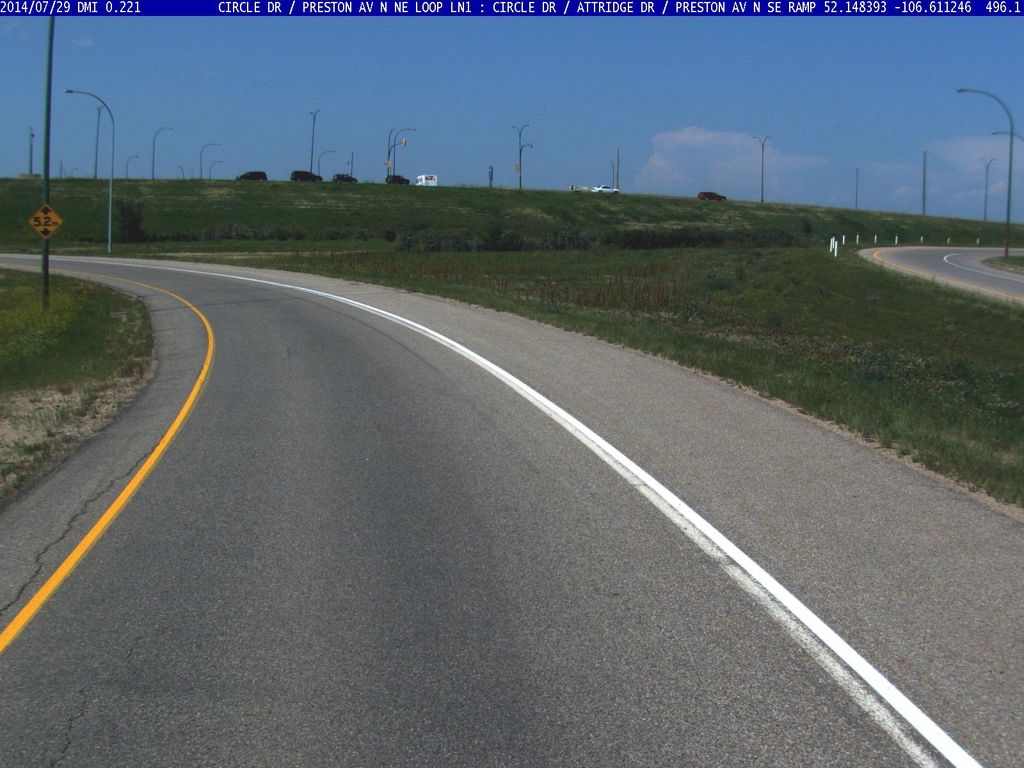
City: saskatoon